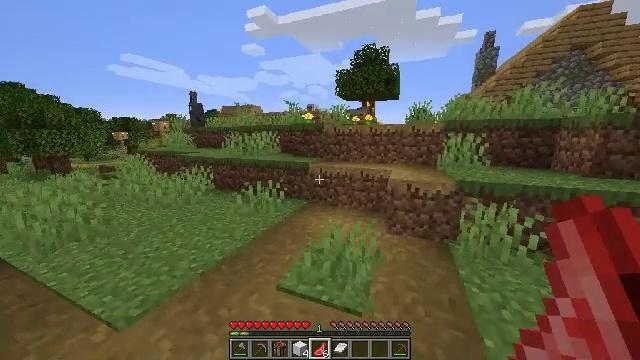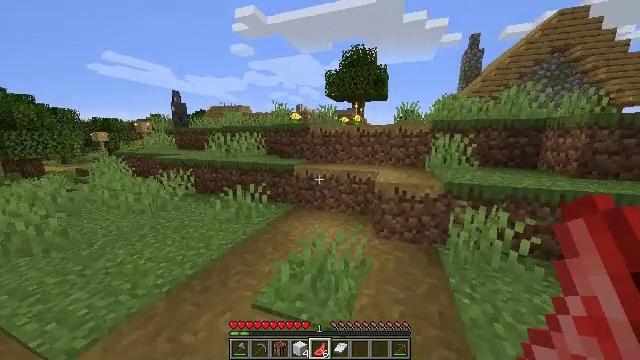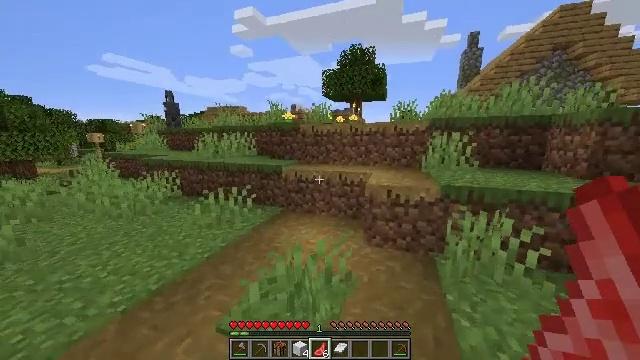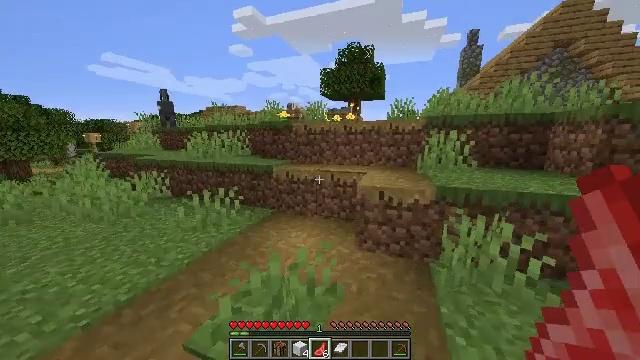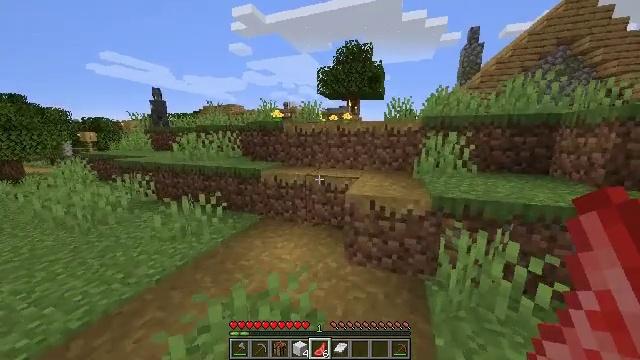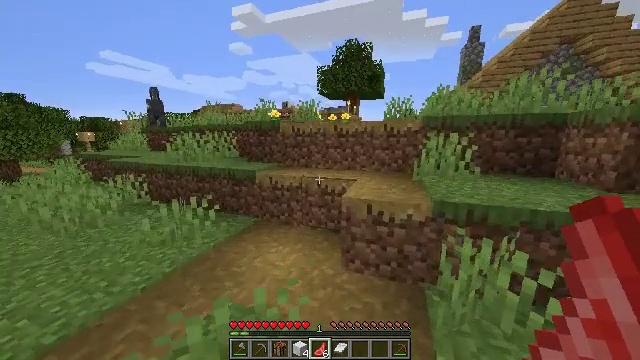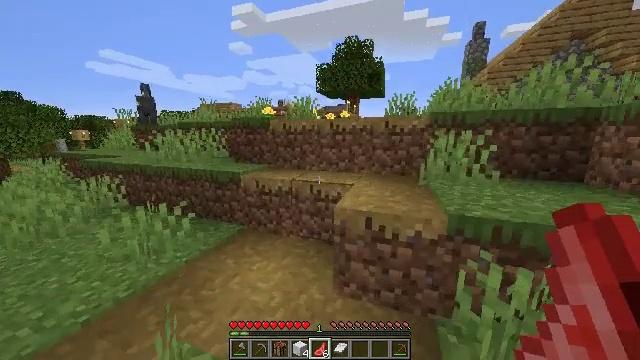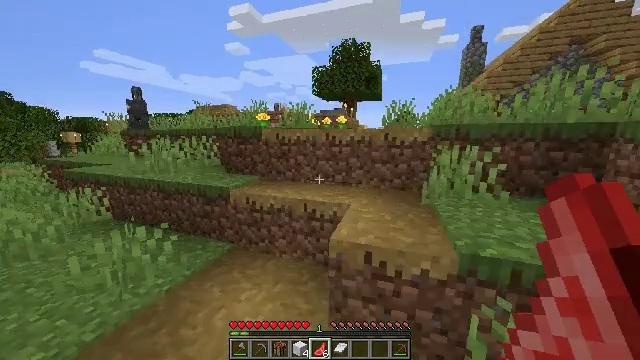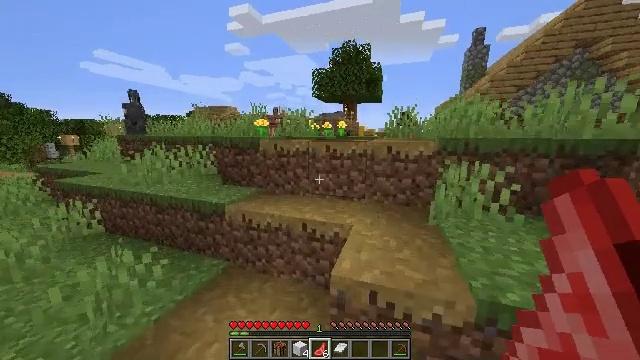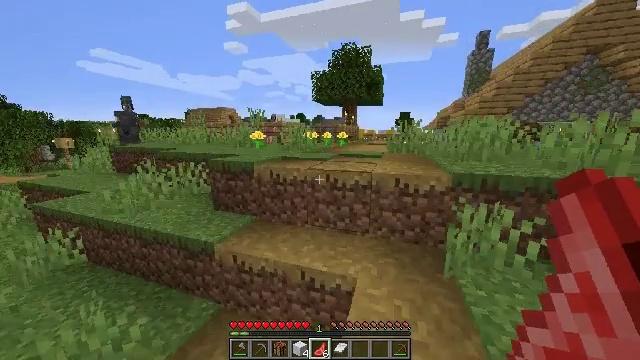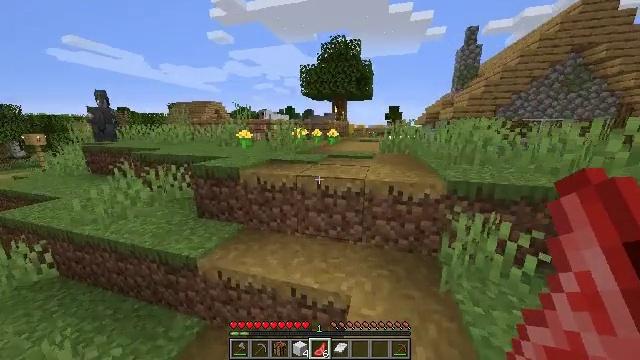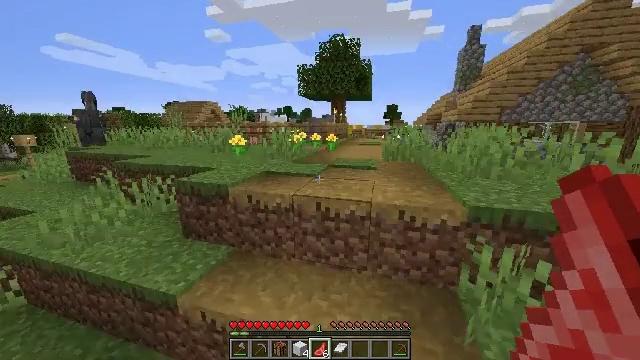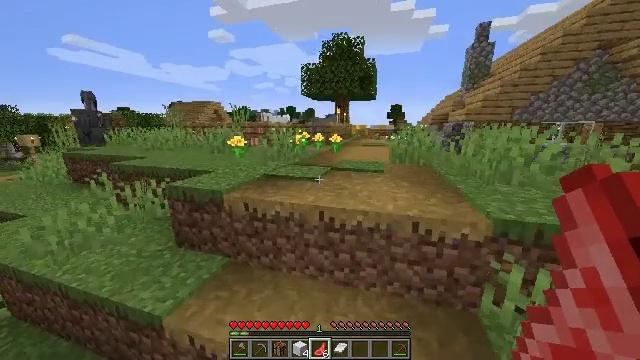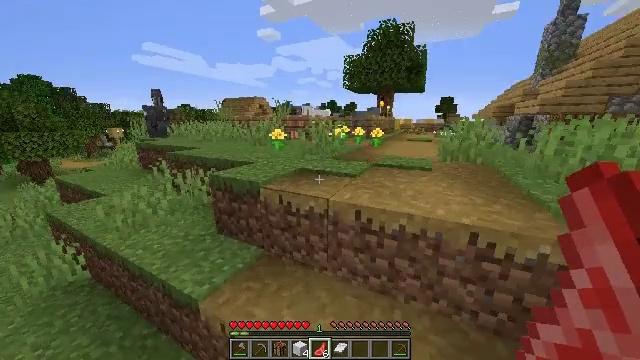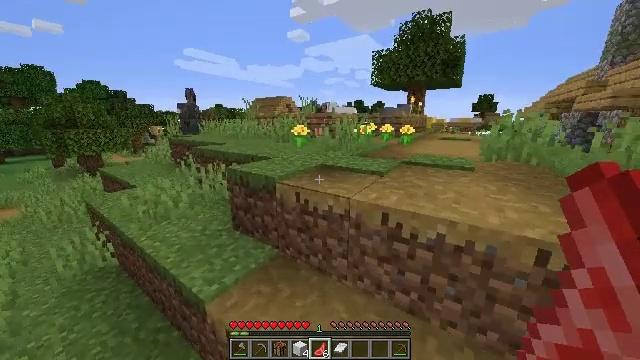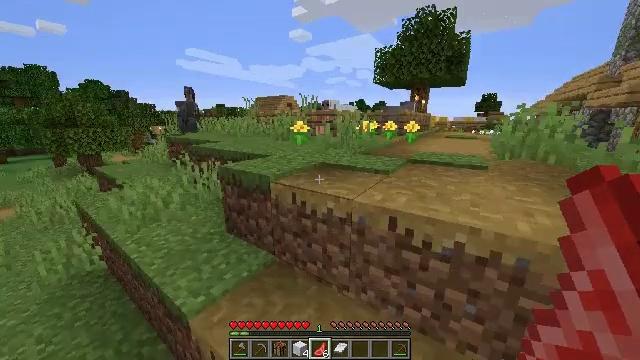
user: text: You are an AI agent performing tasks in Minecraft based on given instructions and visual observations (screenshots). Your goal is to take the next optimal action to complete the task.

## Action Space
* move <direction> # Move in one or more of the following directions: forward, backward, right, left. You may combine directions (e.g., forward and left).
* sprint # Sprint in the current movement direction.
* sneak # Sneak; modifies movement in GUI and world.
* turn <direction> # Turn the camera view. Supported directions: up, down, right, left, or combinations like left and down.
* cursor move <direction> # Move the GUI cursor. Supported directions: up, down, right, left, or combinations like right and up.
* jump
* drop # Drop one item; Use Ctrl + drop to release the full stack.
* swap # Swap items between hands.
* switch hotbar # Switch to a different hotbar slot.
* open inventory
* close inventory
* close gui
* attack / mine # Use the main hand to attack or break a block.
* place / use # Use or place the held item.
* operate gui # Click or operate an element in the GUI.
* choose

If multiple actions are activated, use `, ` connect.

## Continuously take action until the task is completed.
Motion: motion action
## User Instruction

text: Gather hay blocks from the farm.
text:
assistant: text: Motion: move forward and move right, turn right
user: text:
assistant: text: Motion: move forward and move right
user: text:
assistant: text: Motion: move forward and move right
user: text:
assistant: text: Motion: move forward
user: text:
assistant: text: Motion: move forward
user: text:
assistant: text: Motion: move forward
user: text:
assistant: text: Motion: move forward, jump
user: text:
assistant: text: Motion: move forward, jump
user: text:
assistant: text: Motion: move forward, jump
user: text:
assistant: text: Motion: move forward, turn right and down, jump
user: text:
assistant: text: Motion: move forward, jump
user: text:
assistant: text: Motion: move forward, jump
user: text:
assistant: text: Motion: move forward, turn left and down, jump
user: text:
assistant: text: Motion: move forward and move left, turn left, jump
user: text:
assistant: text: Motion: move forward and move left, jump
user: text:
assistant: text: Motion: move forward and move left, jump
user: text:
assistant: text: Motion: move forward, turn left, jump
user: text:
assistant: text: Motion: move forward, turn left, jump
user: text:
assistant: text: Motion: move forward and move left, jump
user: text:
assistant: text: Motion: move forward and move left, jump
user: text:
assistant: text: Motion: move forward and move left, turn right and up, jump
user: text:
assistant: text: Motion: move forward and move left, turn right, jump
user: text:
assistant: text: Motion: move forward, turn right, jump
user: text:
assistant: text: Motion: move forward, jump
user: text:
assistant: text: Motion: move forward
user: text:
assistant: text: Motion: move forward
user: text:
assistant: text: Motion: move forward, turn left
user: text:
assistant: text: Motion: move forward and move left, turn left, jump
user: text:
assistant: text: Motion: move forward and move left, jump
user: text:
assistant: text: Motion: move forward and move left, jump